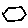
Label: hexagon